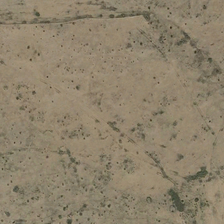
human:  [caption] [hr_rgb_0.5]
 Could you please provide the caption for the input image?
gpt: many small spots are scattered in a piece of khaki bareland .

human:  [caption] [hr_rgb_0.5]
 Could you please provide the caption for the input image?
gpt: many small spots are scattered in a piece of khaki bareland .

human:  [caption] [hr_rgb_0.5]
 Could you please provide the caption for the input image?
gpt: many small spots are scattered in a piece of khaki bareland .

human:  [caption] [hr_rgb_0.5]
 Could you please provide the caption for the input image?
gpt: many small spots are scattered in a piece of khaki bareland .

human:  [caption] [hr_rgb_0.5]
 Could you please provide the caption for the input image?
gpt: many small spots are scattered in a piece of khaki bareland .